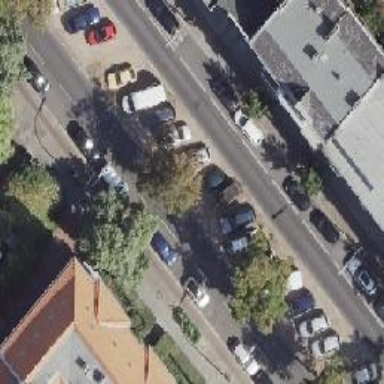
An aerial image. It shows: Parking lane for vehicles.